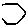
Label: hexagon